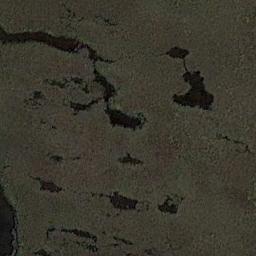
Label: wetland